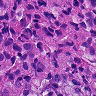
Metastatic tissue present: yes